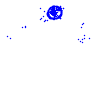
Particle: electron